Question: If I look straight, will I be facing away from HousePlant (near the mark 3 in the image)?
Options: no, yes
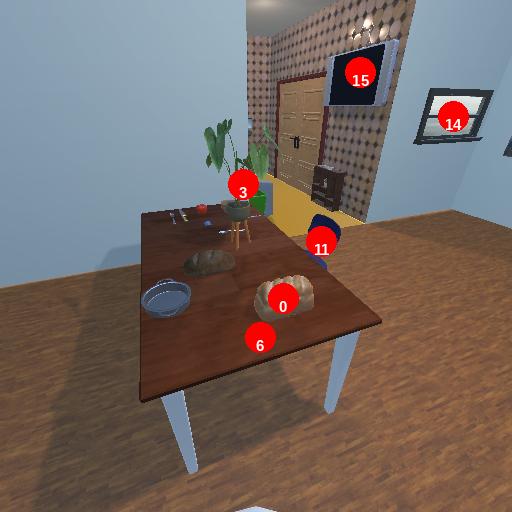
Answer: no